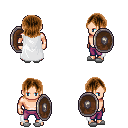
a pixel art fantasy rpg character, male body template, human, light skin, white cape, magenta pants, brown long bangs hairstyle, white slippers, shield, four views (front, back, left, right), 2x2 character sprite sheet, small pixel art, hard edges, no anti-aliasing